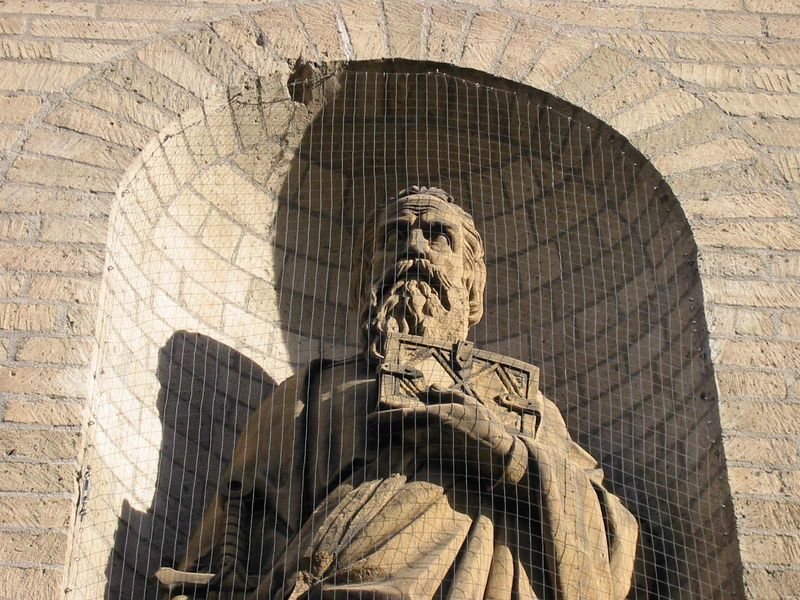
Titel: Quirinus-Münster in Neuss (St. Quirin)
Künstler: Wolbero
Standort: Neuss, Quirinus-Münster (EU - D - NRW)
Schlagwörter: hand, kopf, mann, schatten, licht, stirn, tuch, bart, augen, falten, halten, stein, steine, gitter, kirche, figur, gewand, haare, skulptur, statue, mauer, ziegel, tafel, plastik, nische, buch, schwert, sandstein, toga, niesche, netz, apostel, paulus